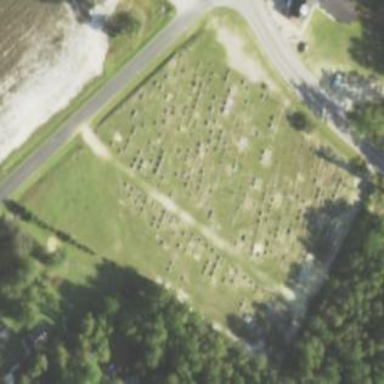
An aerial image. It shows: Graveyard.